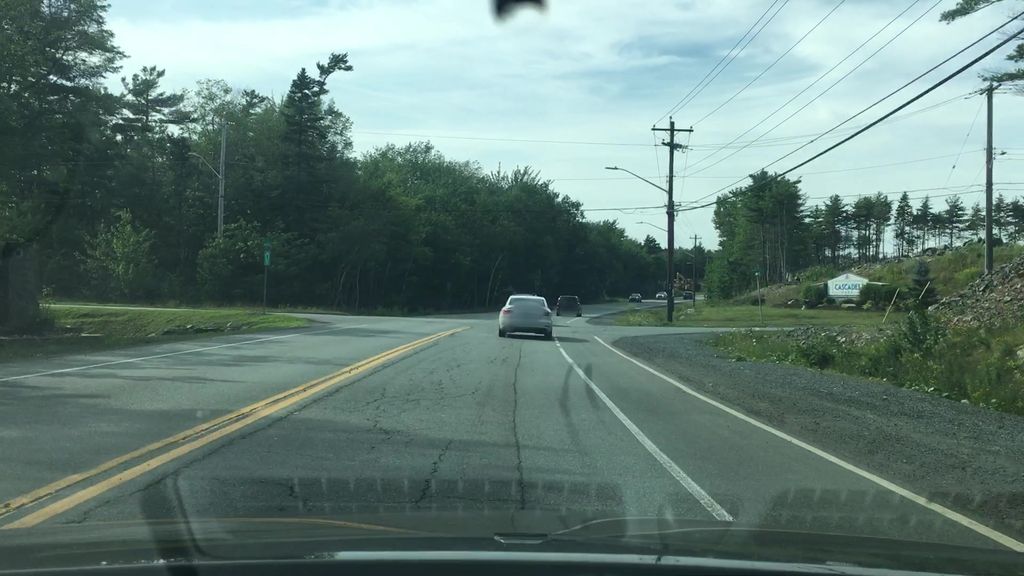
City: halifax